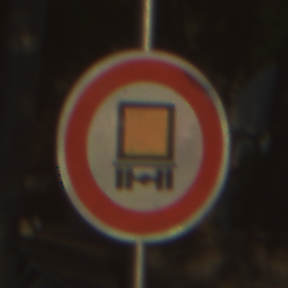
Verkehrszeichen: VerbotKennzeichnungspflichtigeKraftfahrzeugeGefaehrlicheGueter
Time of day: SunriseSunset
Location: Outdoor (Suburban)
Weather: Clear
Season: NotSpecified
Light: Natural